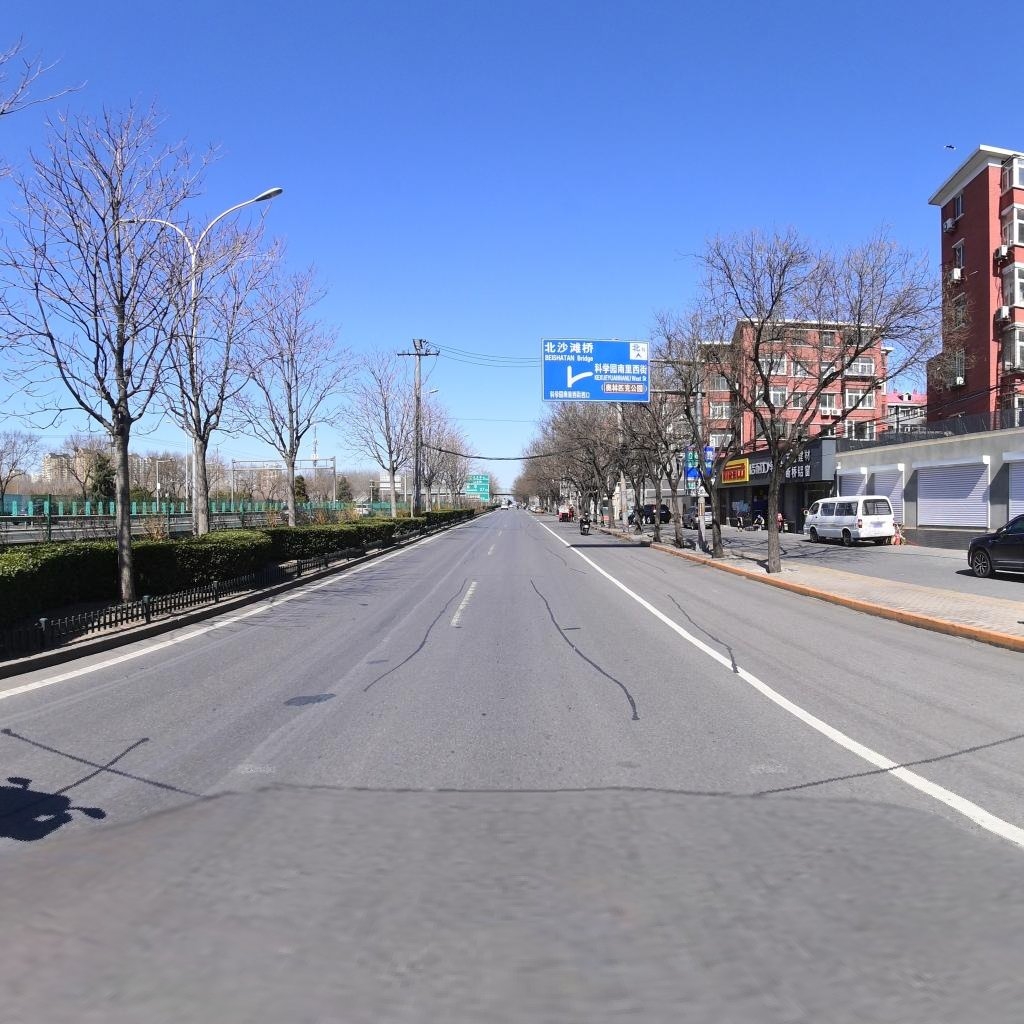
Region: Chaoyang
Road damage annotations: longitudinal patch, longitudinal patch, longitudinal patch, longitudinal patch, transverse patch, longitudinal patch, longitudinal patch, transverse patch